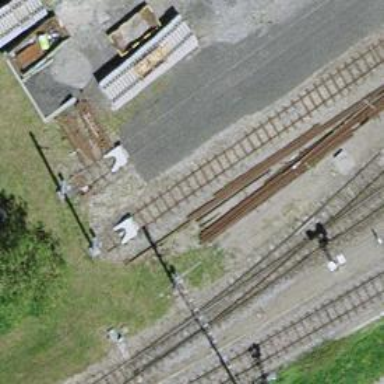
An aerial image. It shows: Narrow-gauge railway service yard with 1 track. The railway is electrified with contact line.